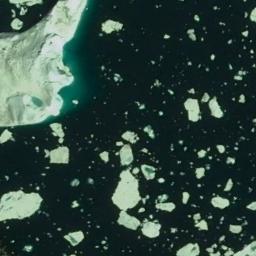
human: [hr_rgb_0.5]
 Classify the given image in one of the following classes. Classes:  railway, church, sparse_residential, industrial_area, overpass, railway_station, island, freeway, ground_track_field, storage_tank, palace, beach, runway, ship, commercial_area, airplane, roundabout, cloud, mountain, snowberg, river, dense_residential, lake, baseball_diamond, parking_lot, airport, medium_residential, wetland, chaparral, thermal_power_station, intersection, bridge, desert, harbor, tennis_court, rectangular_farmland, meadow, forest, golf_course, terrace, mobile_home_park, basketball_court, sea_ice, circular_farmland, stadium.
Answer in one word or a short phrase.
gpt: sea_ice